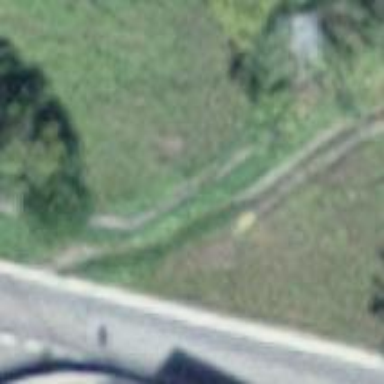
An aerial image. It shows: Unpaved footway.